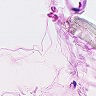
Metastatic tissue present: no